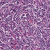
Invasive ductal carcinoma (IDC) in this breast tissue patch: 1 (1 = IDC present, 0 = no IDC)